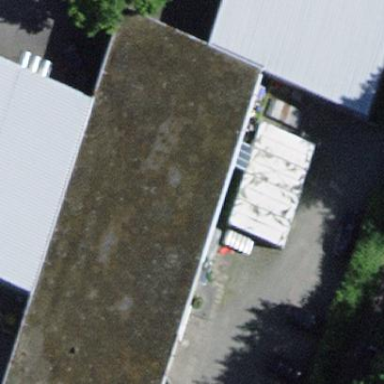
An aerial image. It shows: Commercial building.